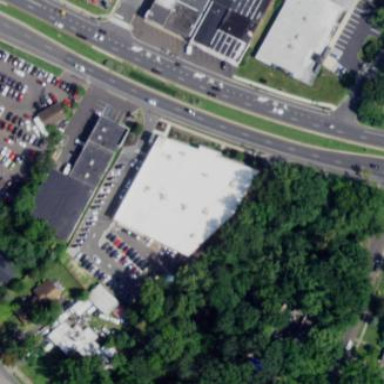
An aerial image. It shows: Retail building housing car shop.